A scalogram of one vibration snapshot from a rotating bearing is shown, computed with a continuous wavelet transform. Determine the bearing's health state. Answer with exactly one of: normal, inner_race, outer_race, ball.
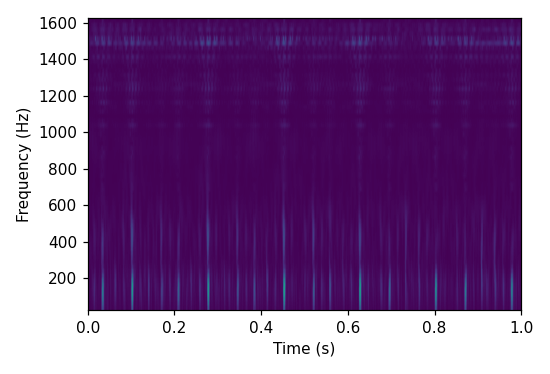
Answer: outer_race